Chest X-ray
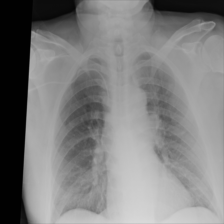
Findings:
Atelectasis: negative
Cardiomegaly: negative
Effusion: negative
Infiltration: negative
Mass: negative
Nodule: negative
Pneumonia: negative
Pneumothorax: negative
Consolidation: negative
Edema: negative
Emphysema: negative
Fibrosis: negative
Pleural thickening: negative
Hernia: negative